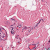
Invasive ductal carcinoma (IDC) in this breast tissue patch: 0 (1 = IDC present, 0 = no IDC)